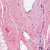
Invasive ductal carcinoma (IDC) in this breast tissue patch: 1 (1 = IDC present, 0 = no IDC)